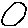
Label: circle